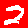
Digit: 2